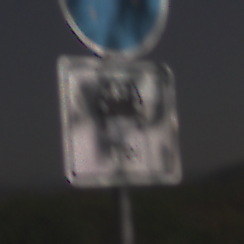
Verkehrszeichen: MehrfachbesetzePersonenkraftwagenFrei
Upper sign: Busssonderstreifen
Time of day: Night
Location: Outdoor (Nature)
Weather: Clear
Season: NotSpecified
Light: Natural